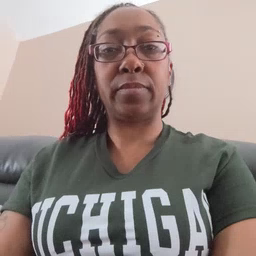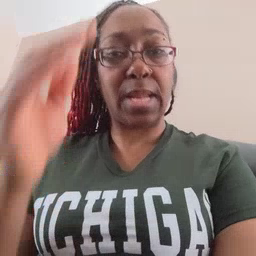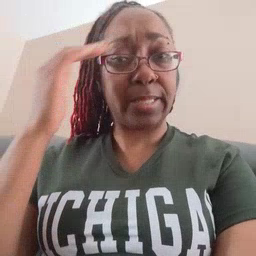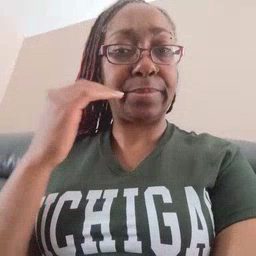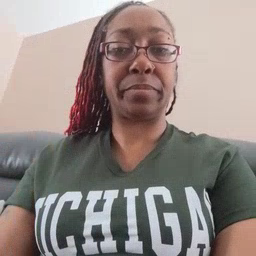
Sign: head